Aerial crown-view tile of a tropical tree (Barro Colorado Island, Panama), acquired 20241112:
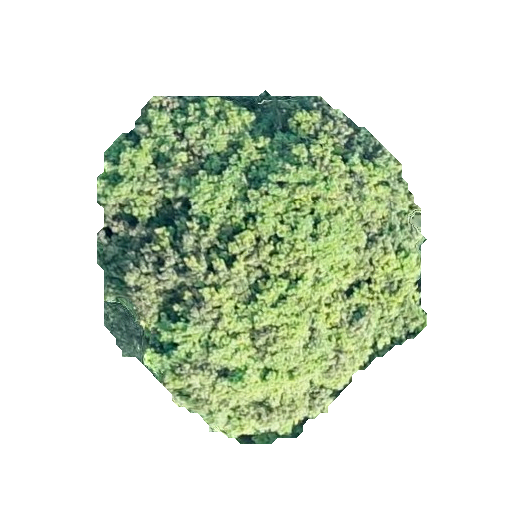
Species: Prioria copaifera
GBIF accepted scientific name: Prioria copaifera
Crown area: 136.966 m²